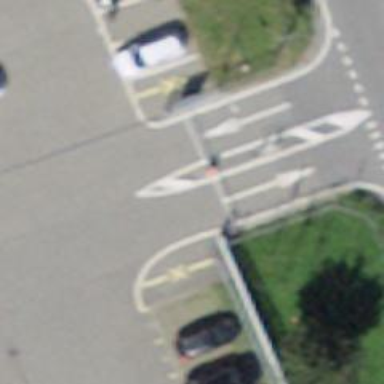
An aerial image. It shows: Lift gate barrier.